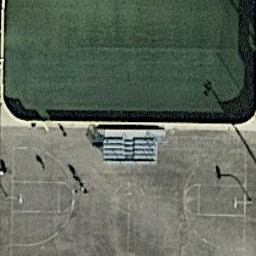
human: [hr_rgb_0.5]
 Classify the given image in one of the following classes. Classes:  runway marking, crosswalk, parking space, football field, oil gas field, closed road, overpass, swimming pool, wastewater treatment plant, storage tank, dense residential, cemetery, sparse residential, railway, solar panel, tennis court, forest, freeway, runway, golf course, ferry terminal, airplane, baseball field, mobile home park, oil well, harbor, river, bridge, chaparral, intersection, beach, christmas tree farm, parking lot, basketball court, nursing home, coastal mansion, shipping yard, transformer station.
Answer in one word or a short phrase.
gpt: basketball court